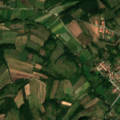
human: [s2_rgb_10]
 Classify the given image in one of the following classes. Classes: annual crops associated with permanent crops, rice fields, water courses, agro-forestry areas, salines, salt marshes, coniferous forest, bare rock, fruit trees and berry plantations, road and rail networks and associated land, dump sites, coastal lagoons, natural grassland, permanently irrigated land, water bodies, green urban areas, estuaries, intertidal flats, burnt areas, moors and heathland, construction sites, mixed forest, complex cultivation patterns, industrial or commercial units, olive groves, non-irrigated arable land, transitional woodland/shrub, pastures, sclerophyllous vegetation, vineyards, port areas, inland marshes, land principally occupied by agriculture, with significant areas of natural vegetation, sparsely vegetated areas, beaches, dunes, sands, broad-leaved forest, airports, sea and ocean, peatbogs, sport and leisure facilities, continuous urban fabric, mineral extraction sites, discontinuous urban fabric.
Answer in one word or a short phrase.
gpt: discontinuous urban fabric, non-irrigated arable land, complex cultivation patterns, land principally occupied by agriculture, with significant areas of natural vegetation, broad-leaved forest